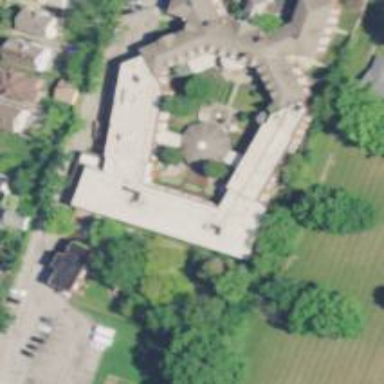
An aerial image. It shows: Nursing home.